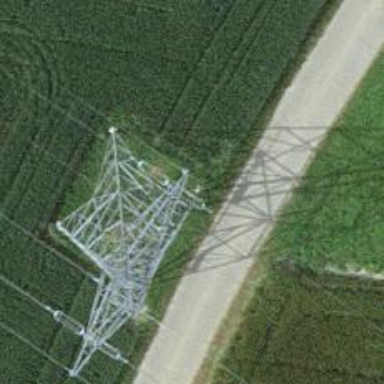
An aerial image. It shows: Power tower.